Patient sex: M
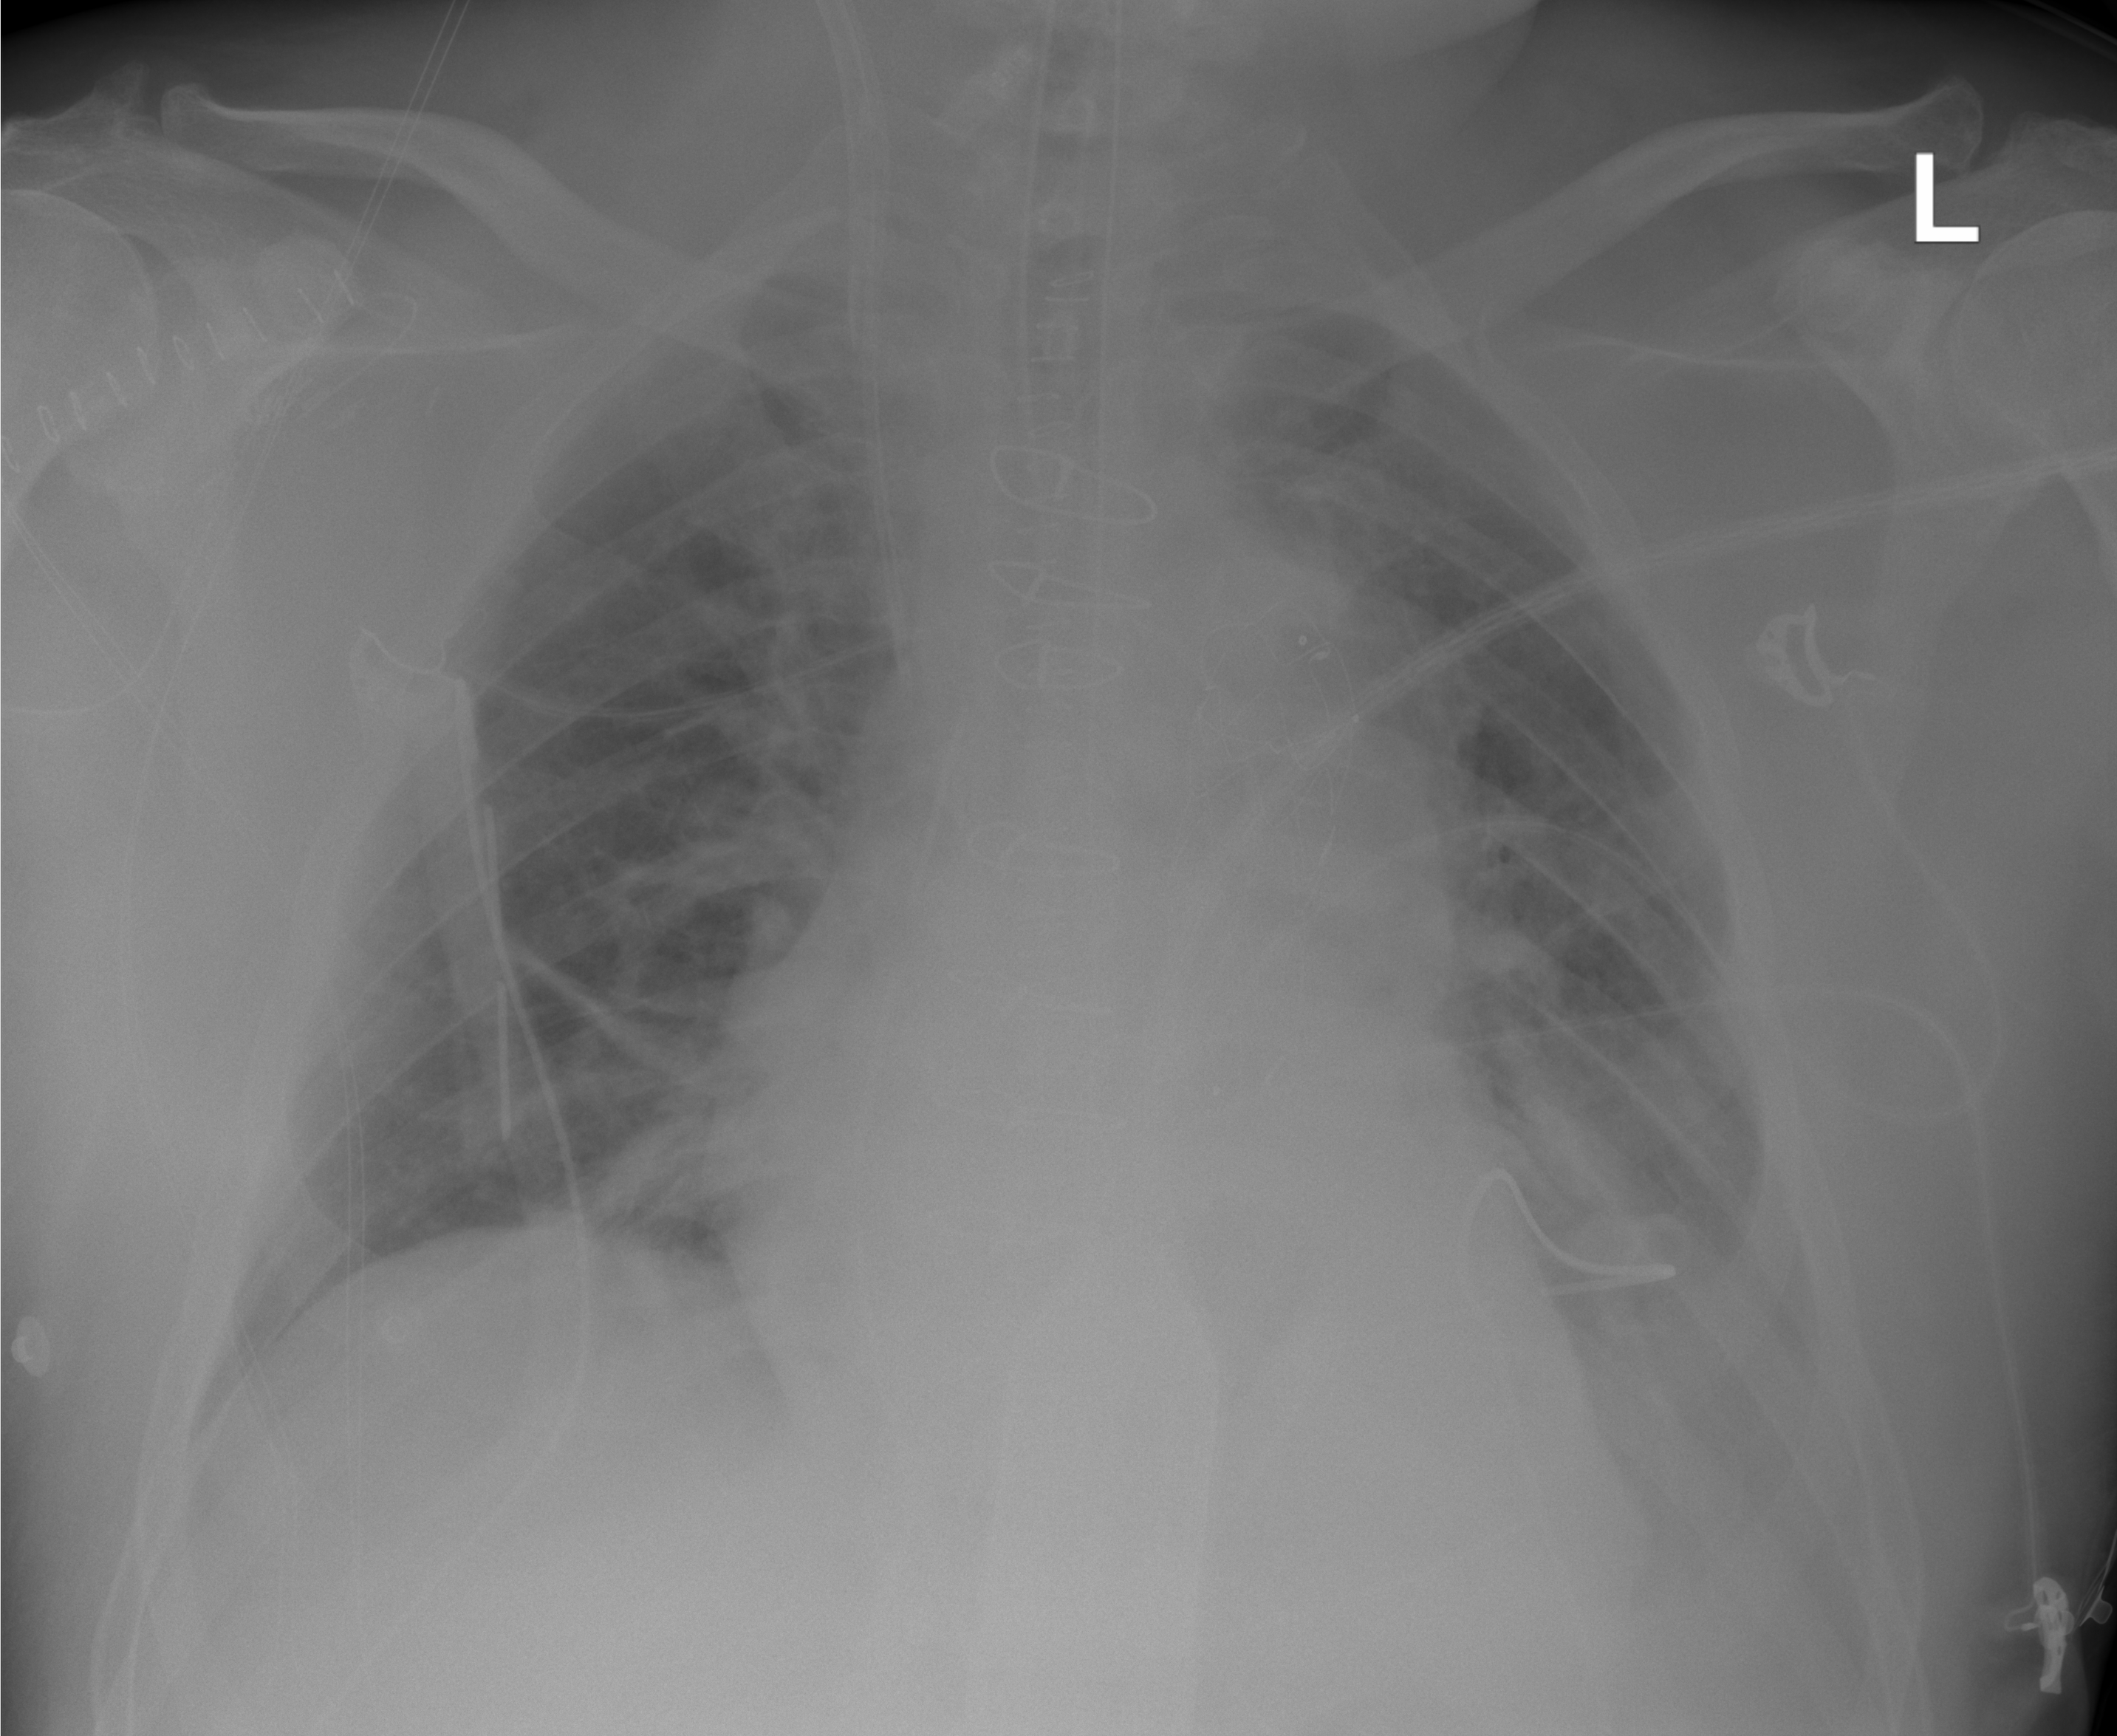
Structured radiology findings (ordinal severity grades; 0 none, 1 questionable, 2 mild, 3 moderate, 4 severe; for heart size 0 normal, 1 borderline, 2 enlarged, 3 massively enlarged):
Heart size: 2
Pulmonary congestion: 2
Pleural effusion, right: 0
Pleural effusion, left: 2
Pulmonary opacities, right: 0
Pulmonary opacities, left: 0
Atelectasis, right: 0
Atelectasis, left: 0